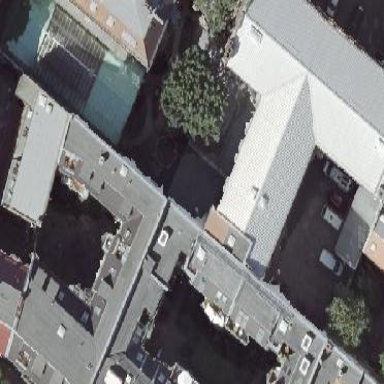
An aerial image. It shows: Grey apartment building with red gambrel roof made of roof tiles.